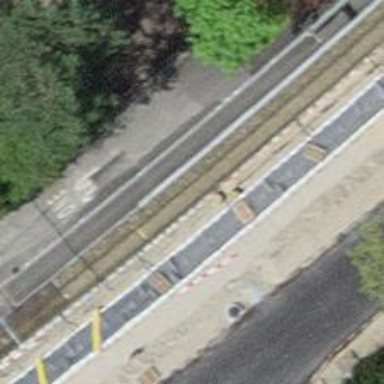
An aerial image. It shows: Tram stop with public transport stop position for trams.